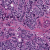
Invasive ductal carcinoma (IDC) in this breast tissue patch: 0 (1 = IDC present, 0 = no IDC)